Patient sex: F
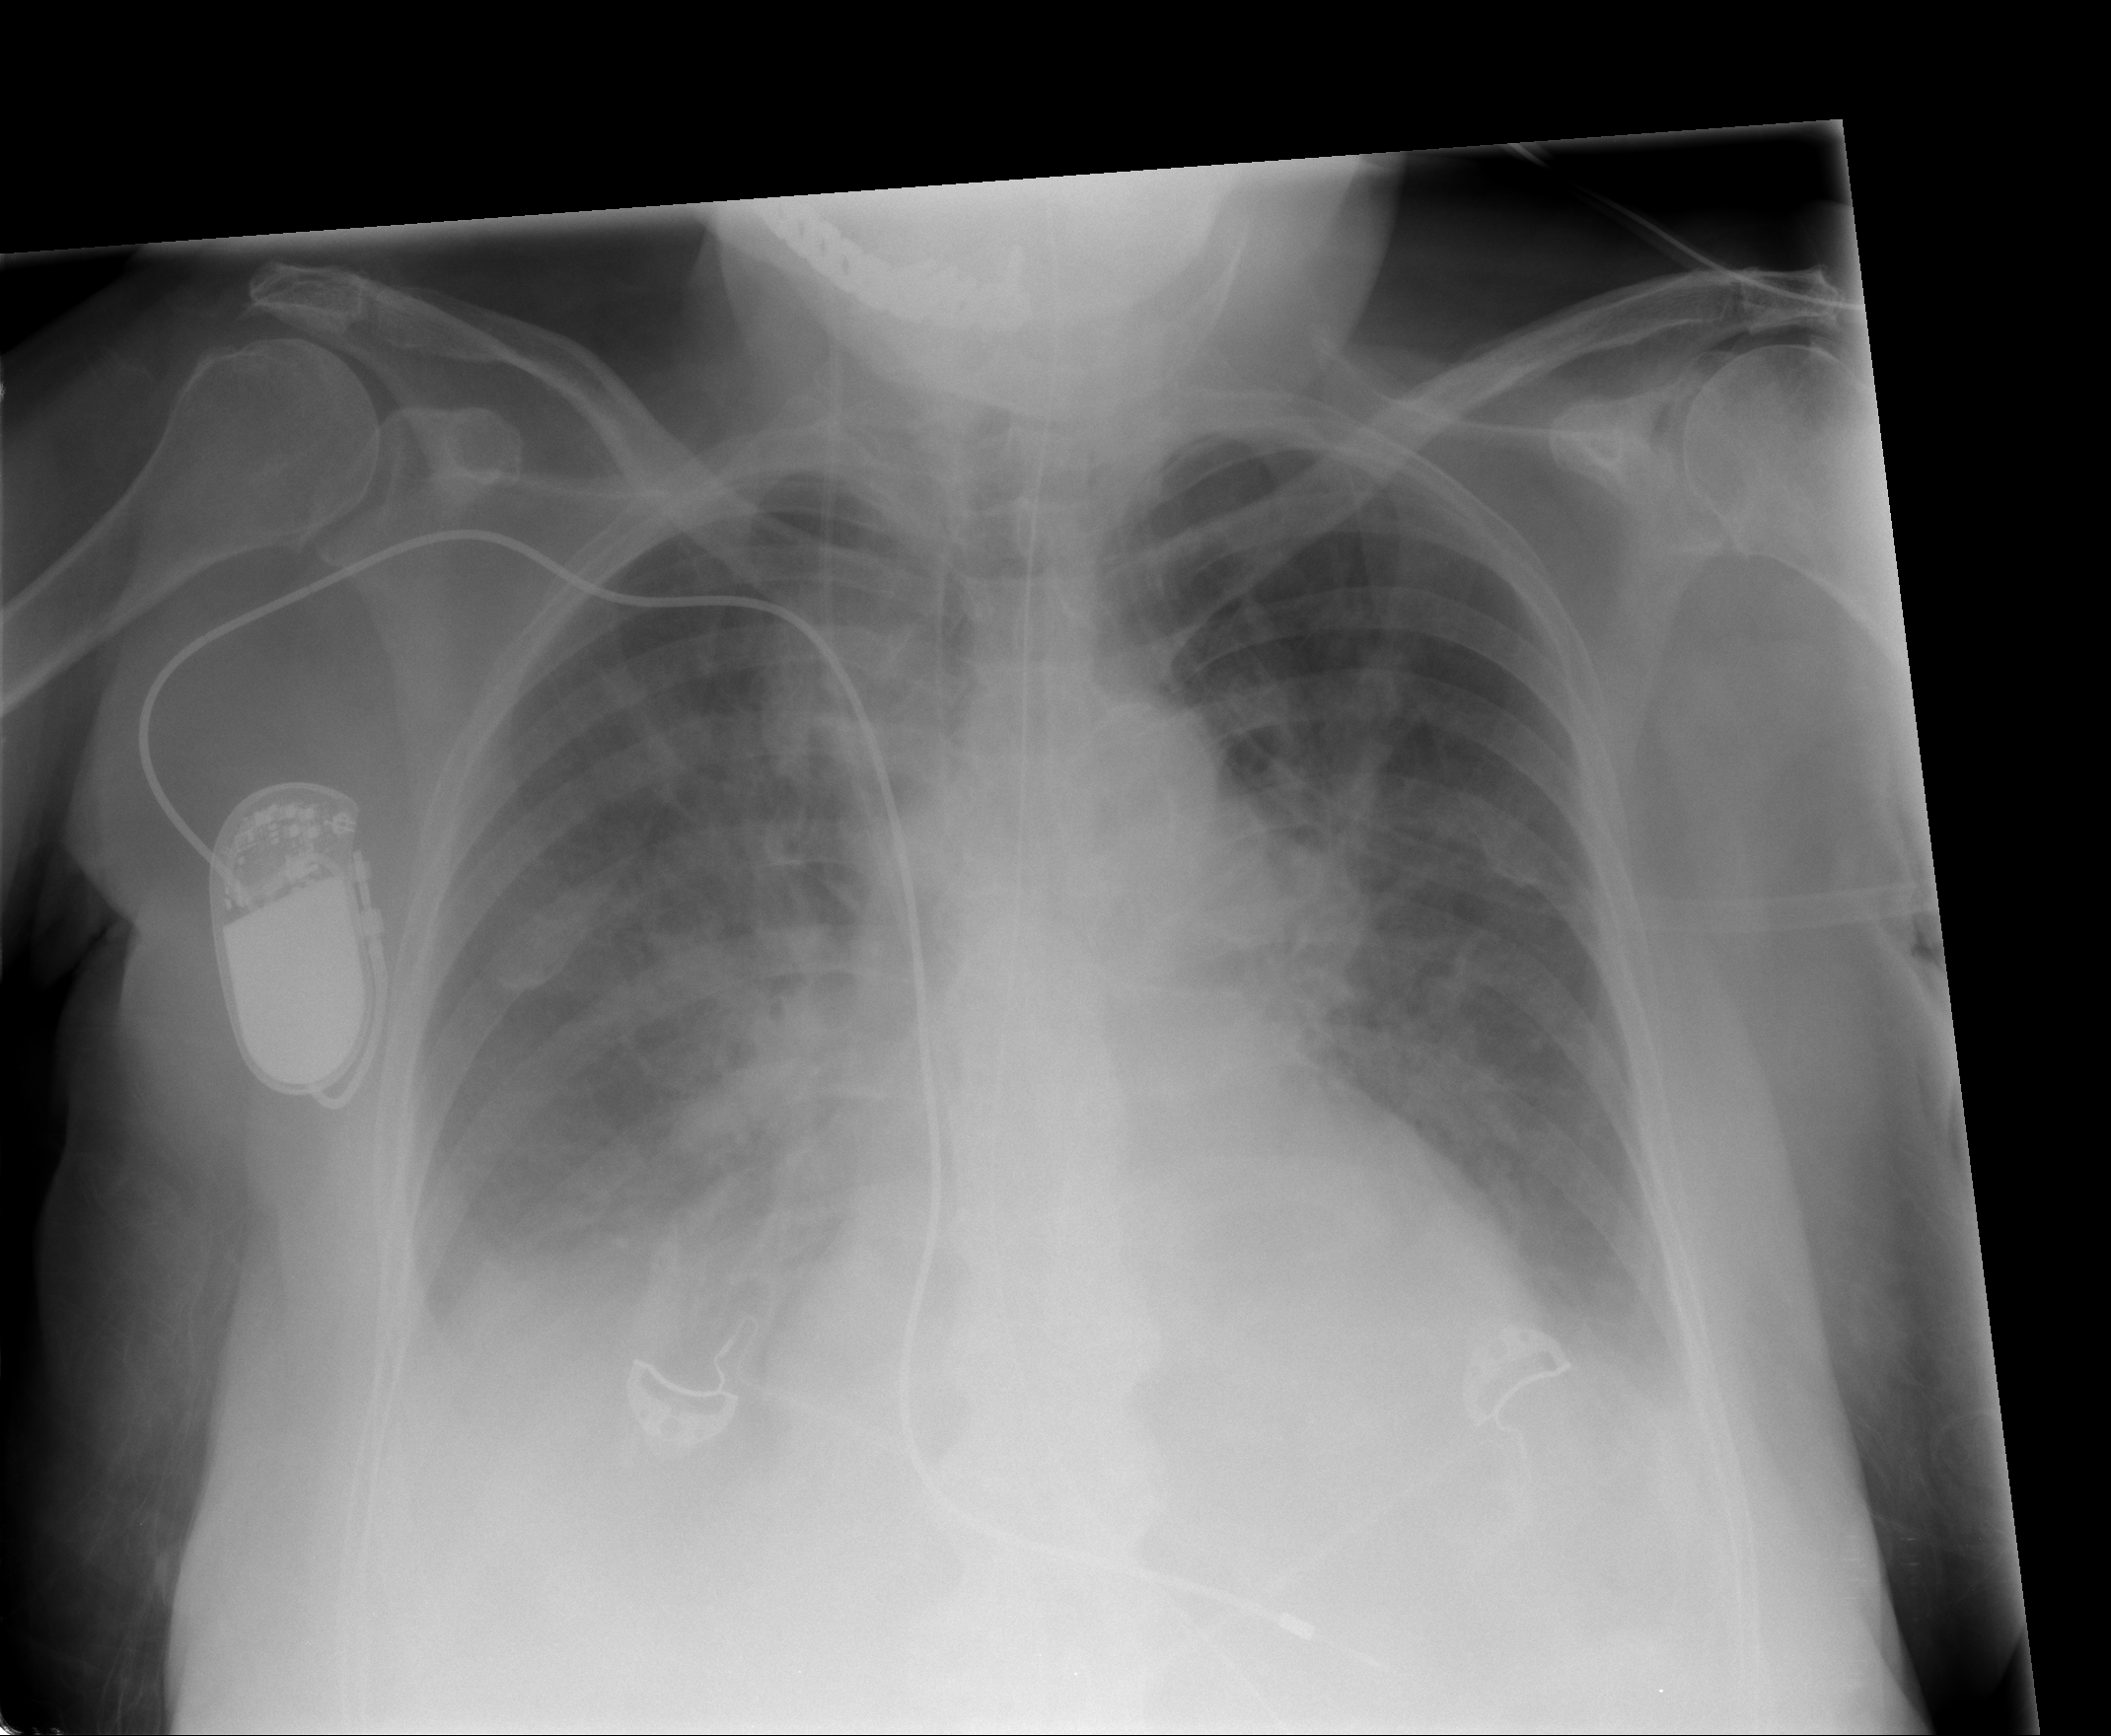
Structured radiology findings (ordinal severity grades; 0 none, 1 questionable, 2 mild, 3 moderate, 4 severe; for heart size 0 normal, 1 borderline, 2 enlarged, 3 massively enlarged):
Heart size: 2
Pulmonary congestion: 2
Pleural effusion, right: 2
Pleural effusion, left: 1
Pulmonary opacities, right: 2
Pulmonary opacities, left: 0
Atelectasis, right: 2
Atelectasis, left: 1